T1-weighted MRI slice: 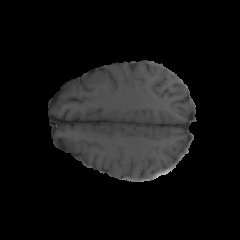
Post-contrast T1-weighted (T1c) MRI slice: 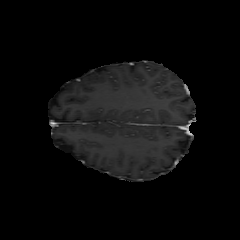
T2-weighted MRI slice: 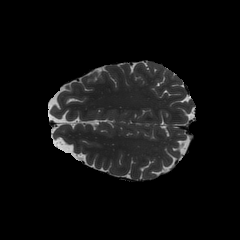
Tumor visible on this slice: no